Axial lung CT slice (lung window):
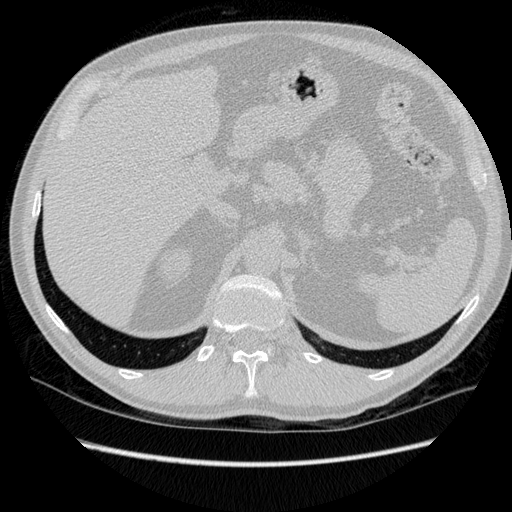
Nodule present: no